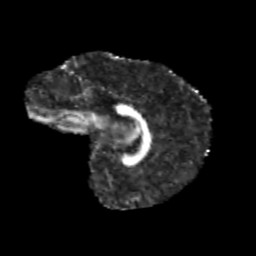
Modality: FA
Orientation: sagittal
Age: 10
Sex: male
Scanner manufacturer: siemens
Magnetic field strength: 3 T
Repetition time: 3.8 s
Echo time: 0.07 s